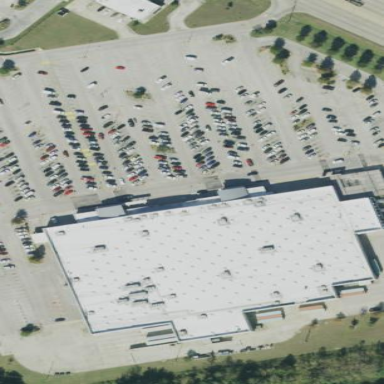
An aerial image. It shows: Retail building housing supermarket.